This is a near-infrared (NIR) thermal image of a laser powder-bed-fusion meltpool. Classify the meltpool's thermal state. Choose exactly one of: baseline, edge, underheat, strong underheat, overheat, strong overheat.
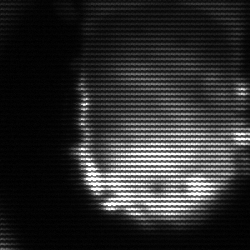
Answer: baseline